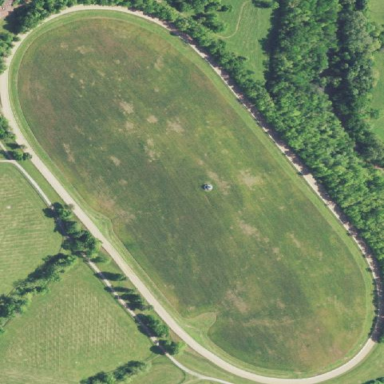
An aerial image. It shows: Horse racing track for leisure and sports.